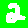
Digit: 2